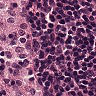
Metastatic tissue present: no